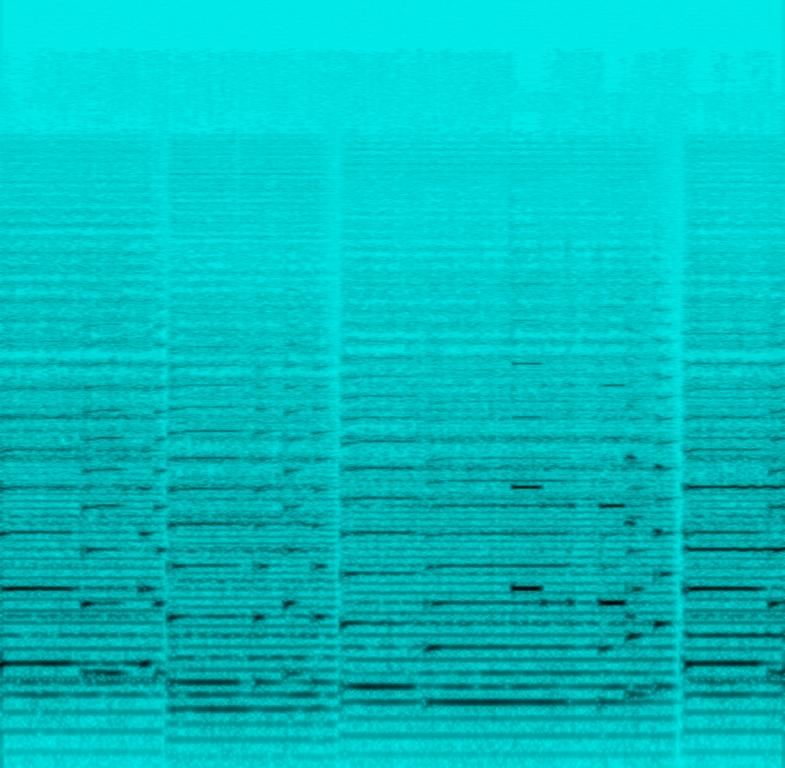
The low quality recording features a digital flute melody, synth brass melody and monster growling sound effect. It sounds emotional and like an in game sound.